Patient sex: M
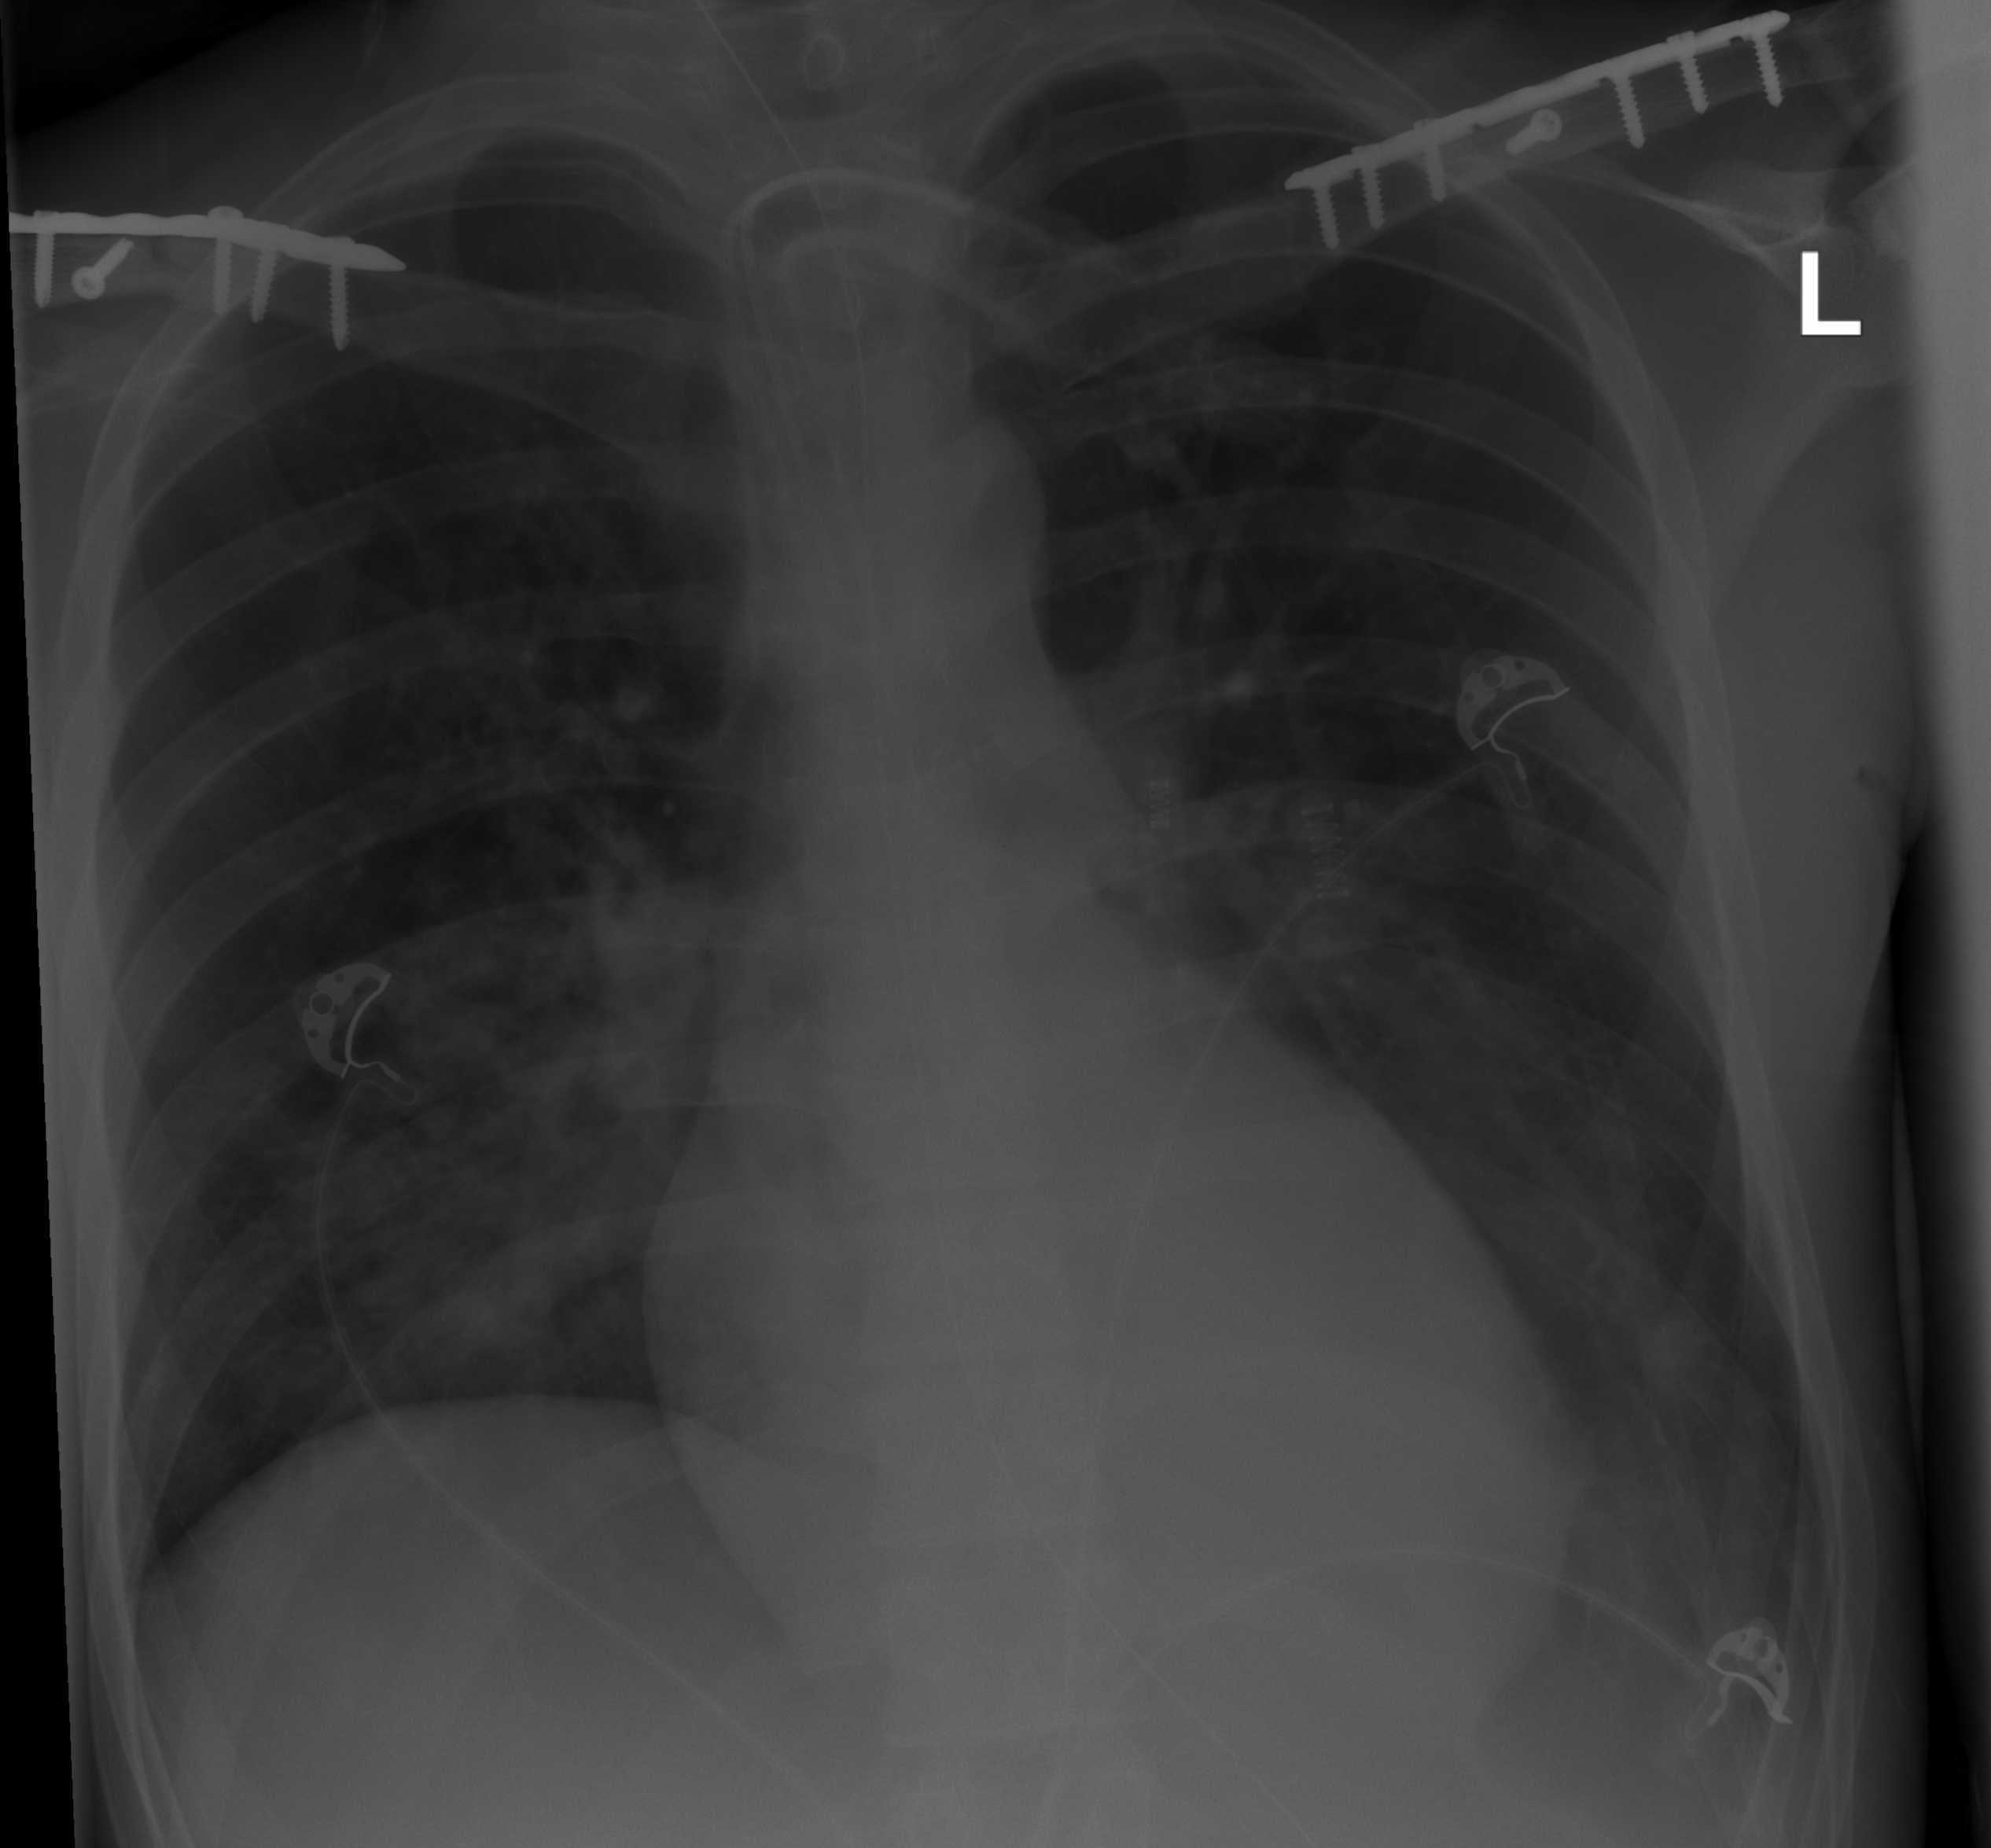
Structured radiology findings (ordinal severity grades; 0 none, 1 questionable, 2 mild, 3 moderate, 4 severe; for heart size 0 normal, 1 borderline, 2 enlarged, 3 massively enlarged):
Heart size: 0
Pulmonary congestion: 0
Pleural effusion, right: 0
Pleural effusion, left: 2
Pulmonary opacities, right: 2
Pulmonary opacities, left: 2
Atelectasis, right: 2
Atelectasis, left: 2